Interaction volume radius: 5 \u00c5
Interaction volume height: 15 \u00c5
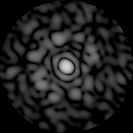
Disorder parameter: 0.8112